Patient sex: M
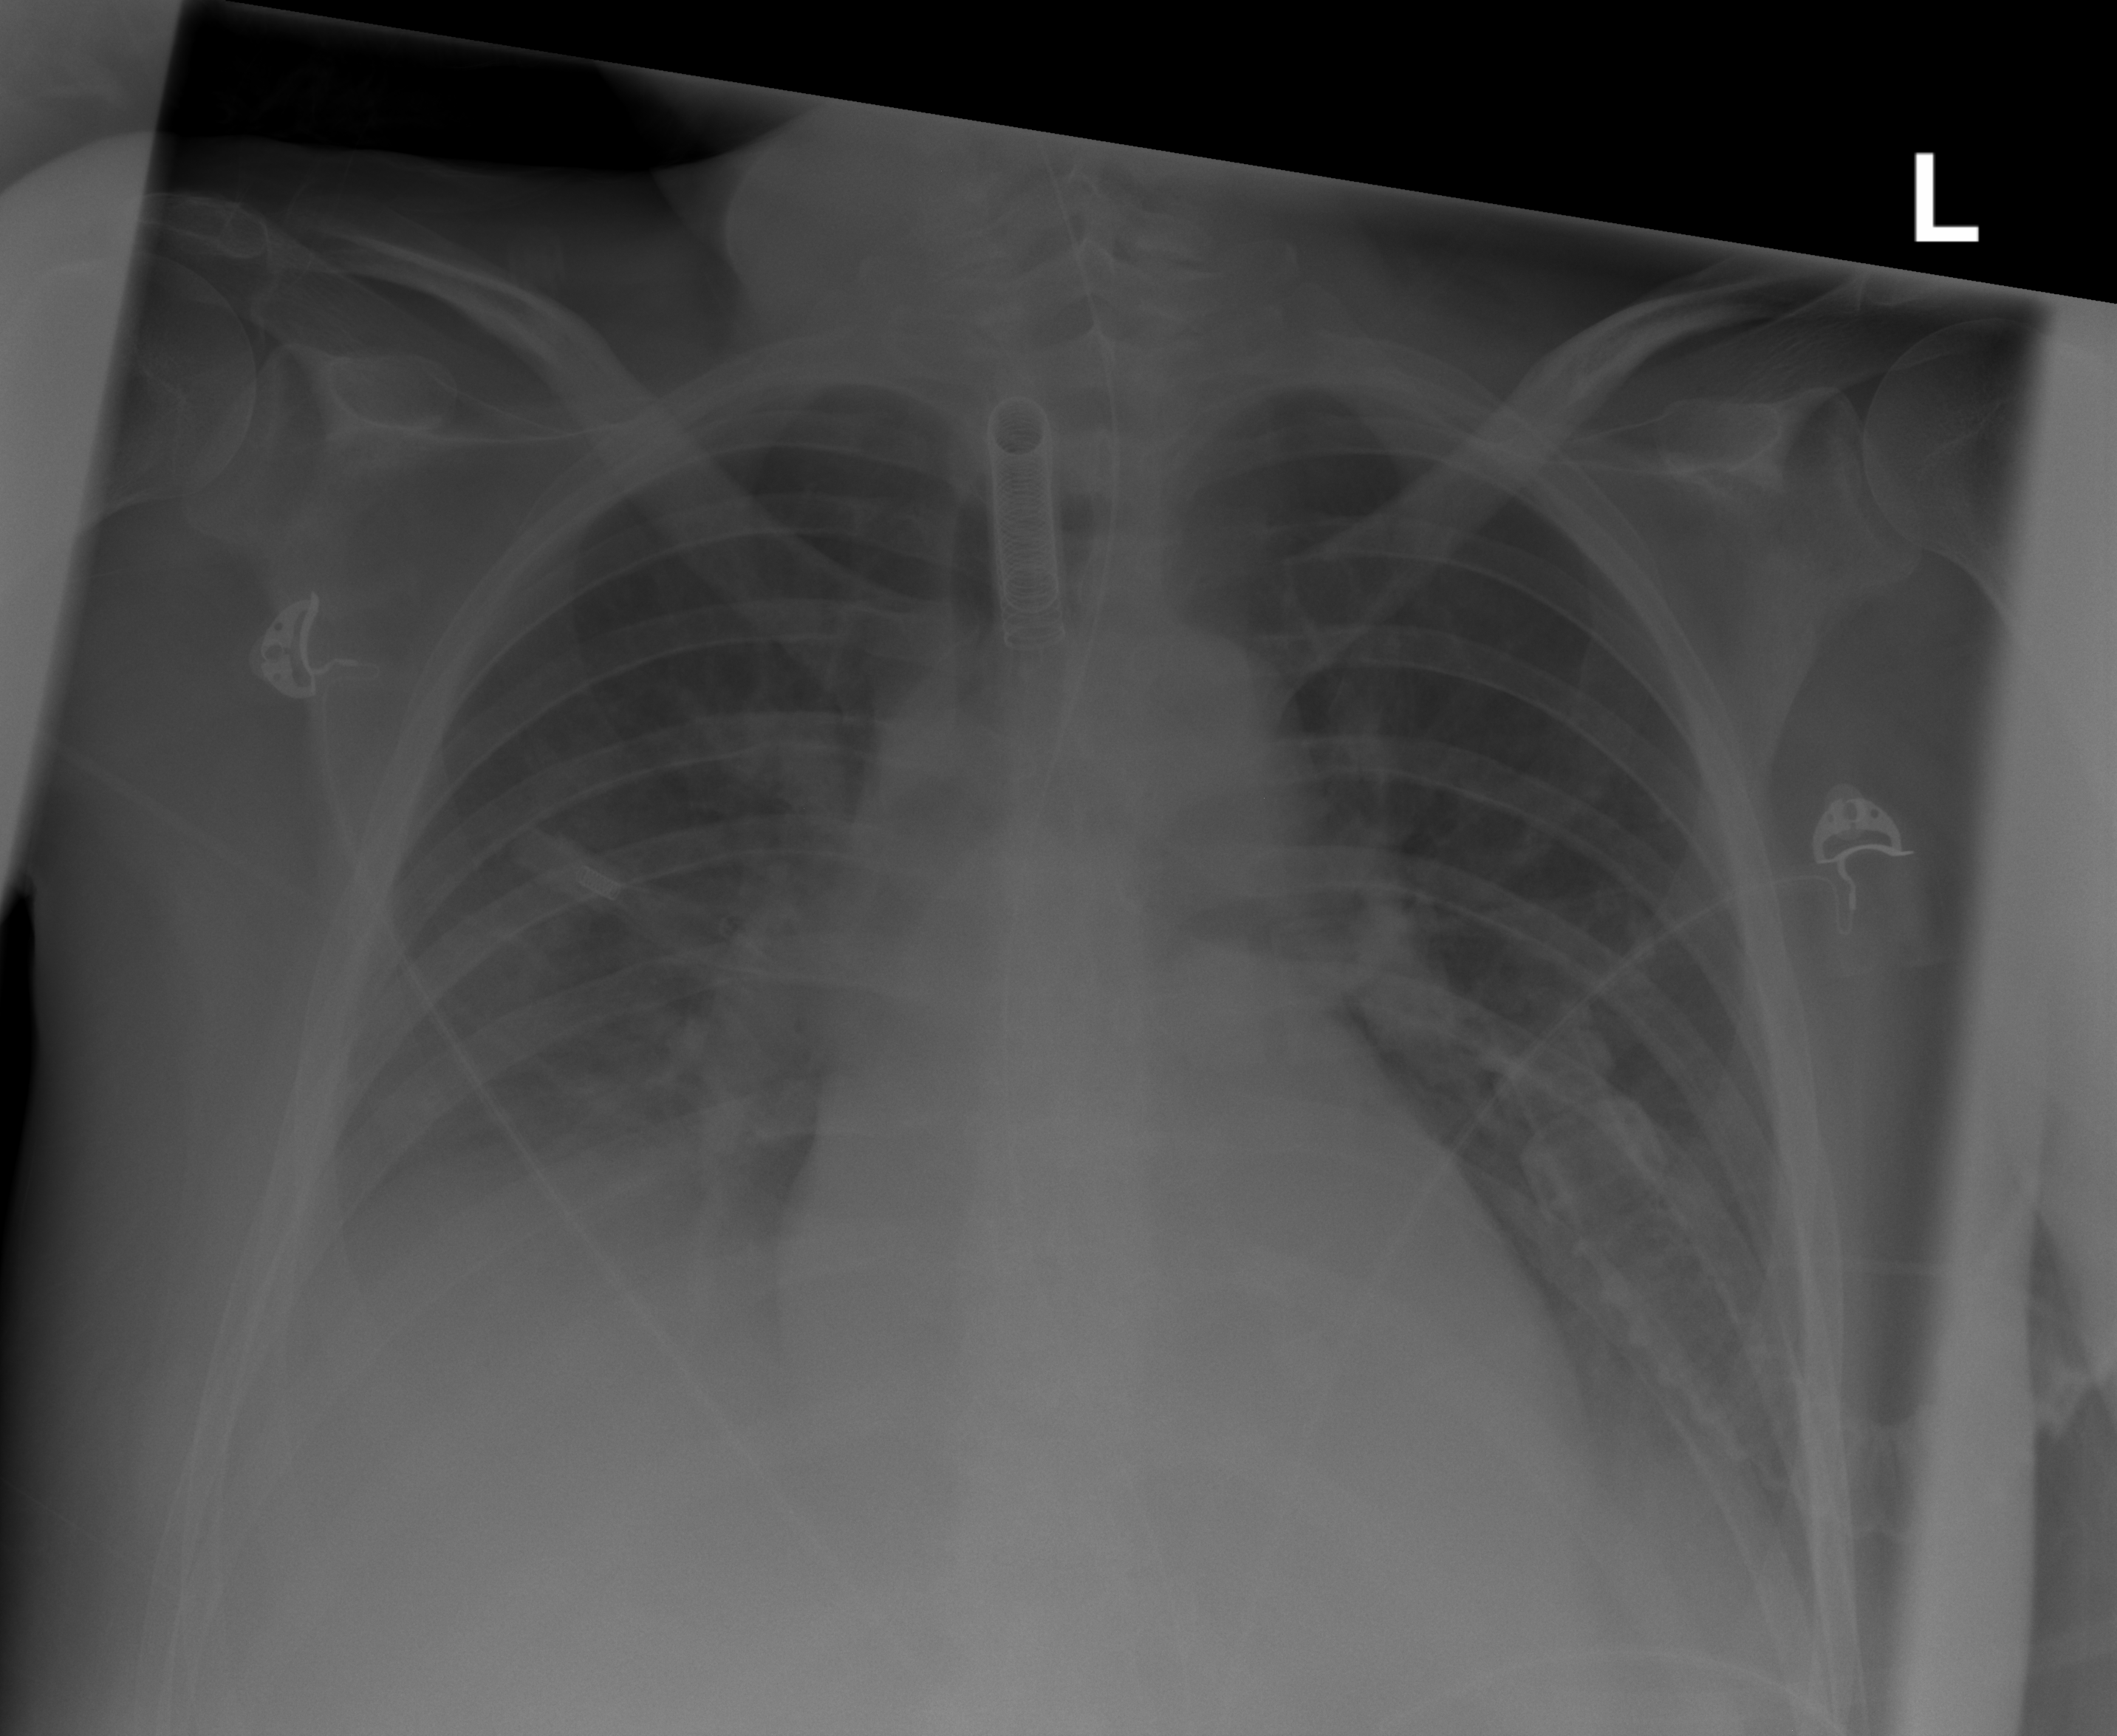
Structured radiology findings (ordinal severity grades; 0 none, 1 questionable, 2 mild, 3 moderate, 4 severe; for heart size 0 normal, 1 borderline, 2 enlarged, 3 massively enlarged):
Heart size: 0
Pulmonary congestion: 2
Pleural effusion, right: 2
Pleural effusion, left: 2
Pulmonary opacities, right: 0
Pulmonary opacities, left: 0
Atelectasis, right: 2
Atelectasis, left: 2